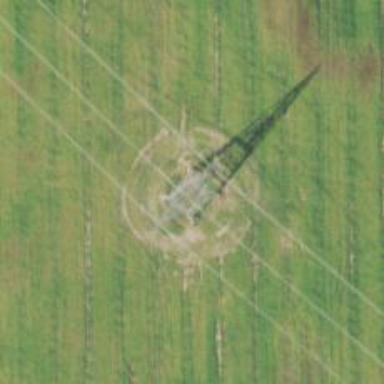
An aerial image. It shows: Lattice structure tower used for power distribution.